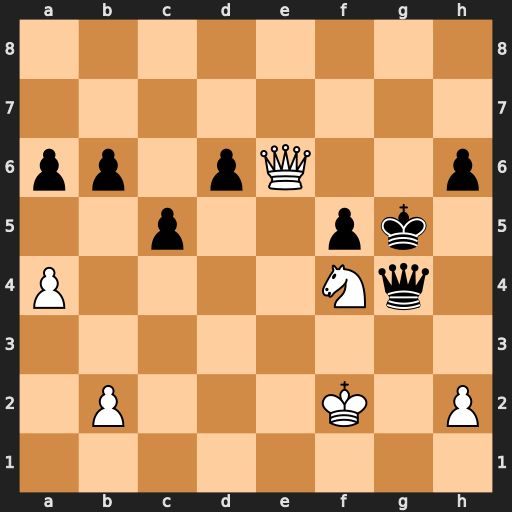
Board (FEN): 8/8/pp1pQ2p/2p2pk1/P4Nq1/8/1P3K1P/8
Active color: w
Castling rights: -
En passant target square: -
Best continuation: Qe7+ Kxf4 Qe3#